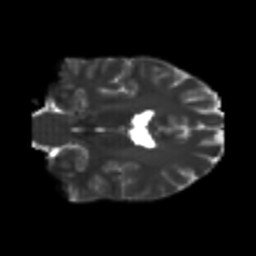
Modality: T2w
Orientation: coronal
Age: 24
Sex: male
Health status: healthy
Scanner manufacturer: philips
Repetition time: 7.387 s
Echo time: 0.08599 s